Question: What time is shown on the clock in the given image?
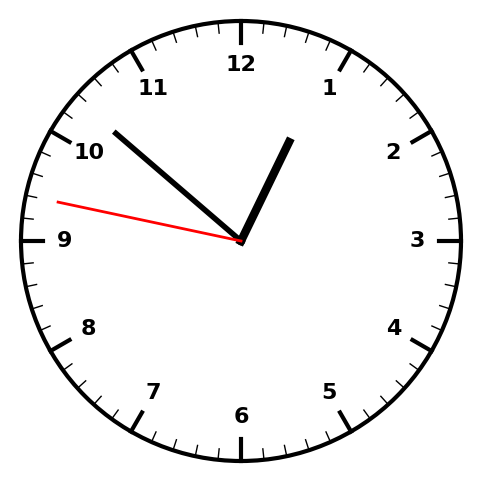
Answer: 12:51:47